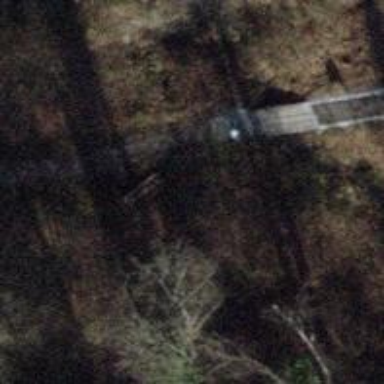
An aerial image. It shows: Brown bench.